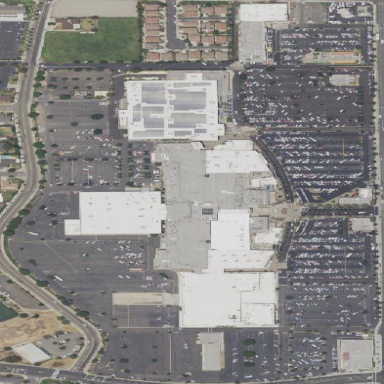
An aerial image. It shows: Retail area.